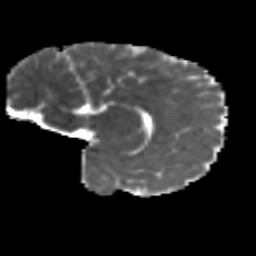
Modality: MD
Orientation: sagittal
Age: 11
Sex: female
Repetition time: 9.5 s
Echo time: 0.089 s